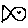
Label: fish